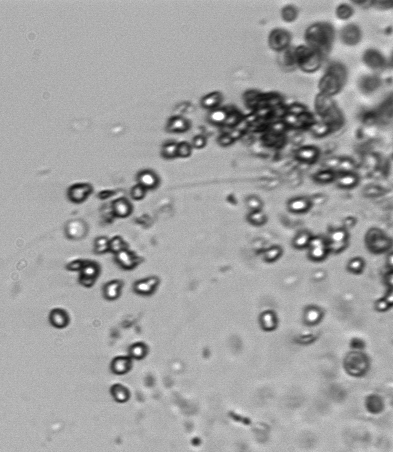
Label: Phaeocystis